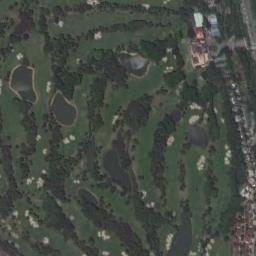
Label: golf_course